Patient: sex M, age 42
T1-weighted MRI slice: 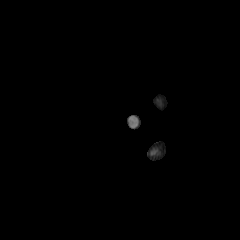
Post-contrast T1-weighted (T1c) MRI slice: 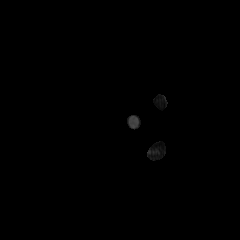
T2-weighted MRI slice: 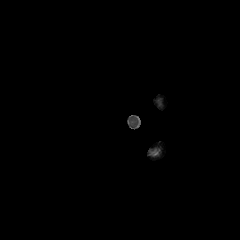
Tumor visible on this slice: no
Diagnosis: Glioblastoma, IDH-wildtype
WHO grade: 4